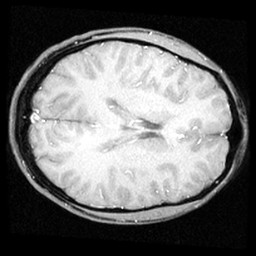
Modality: inplaneT1
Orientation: axial
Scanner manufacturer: ge
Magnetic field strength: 3 T
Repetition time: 0.2 s
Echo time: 0.0036 s